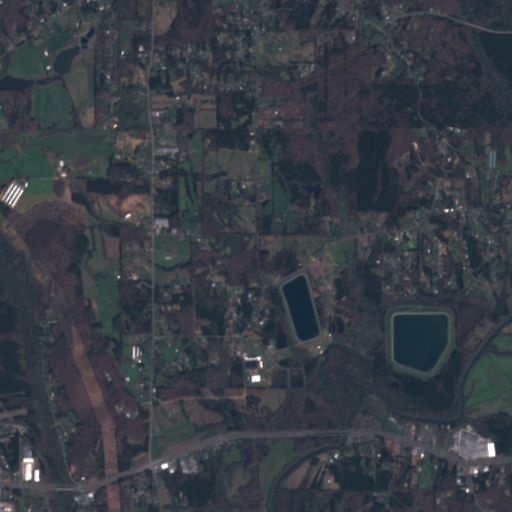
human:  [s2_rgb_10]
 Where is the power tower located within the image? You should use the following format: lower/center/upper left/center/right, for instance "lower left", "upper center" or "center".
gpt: The power tower is located in the lower left of the image.
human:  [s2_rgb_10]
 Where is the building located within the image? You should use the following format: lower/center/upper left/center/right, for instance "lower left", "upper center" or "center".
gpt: The building is located in the lower right of the image.
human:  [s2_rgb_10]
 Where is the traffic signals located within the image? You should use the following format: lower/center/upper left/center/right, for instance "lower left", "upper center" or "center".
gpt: The traffic signals is located in the lower left of the image.
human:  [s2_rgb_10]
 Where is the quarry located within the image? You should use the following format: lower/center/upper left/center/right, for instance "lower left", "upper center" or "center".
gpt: There is no quarry in the image.